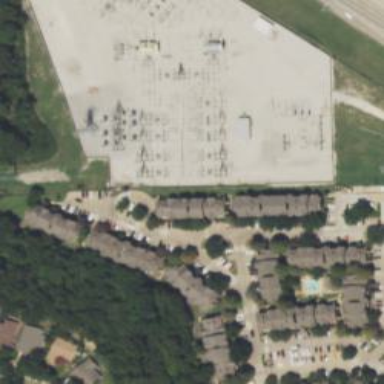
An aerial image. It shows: Switch for power supply.